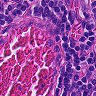
Metastatic tissue present: no